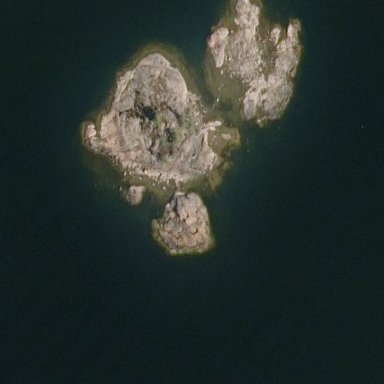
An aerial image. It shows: Landscape dominated by bare rock.